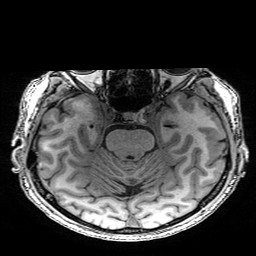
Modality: T1w
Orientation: coronal
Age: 63
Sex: male
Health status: healthy
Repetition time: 2.53 s
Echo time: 0.0034 s